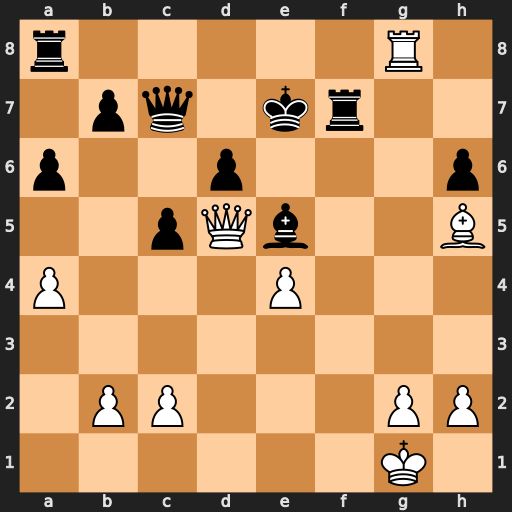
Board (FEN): r5R1/1pq1kr2/p2p3p/2pQb2B/P3P3/8/1PP3PP/6K1
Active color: w
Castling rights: -
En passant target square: -
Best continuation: Qxf7#